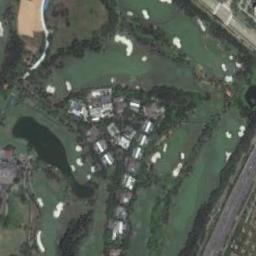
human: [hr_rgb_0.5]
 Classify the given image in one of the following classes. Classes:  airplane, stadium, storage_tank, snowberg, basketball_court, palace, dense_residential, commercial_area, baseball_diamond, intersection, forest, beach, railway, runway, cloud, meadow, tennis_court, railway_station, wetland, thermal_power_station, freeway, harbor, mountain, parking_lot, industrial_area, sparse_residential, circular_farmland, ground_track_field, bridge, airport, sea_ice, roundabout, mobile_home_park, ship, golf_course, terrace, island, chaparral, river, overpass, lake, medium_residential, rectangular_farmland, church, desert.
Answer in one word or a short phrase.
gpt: golf_course